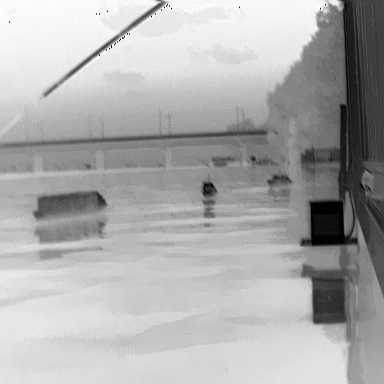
There is a fishing_boat in the infrared image.